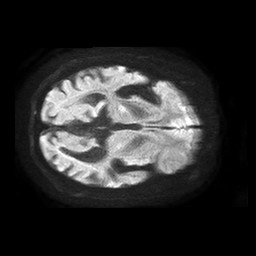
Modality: TRACE
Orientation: axial
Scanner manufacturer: philips
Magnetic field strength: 1.5 T
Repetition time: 4.6 s
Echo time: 0.08528 s